Field crop: maize
Growth stage: 2
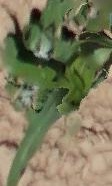
Species: maize